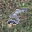
Label: 5